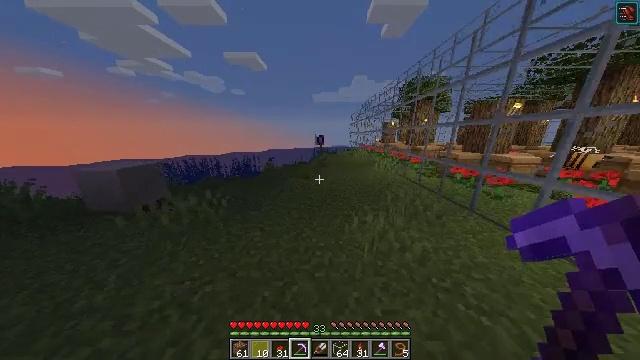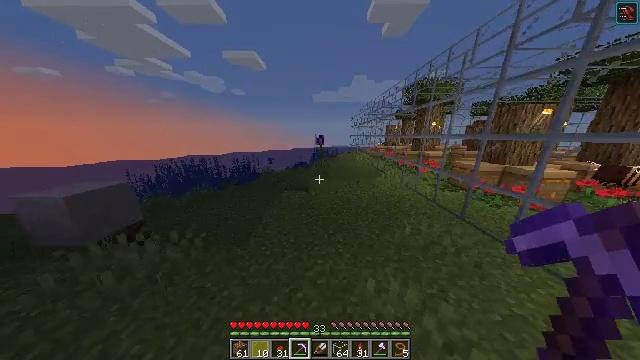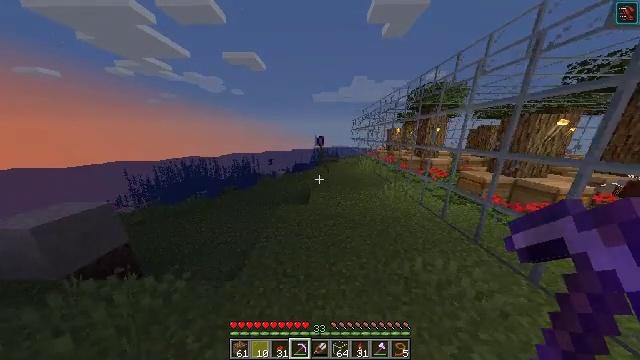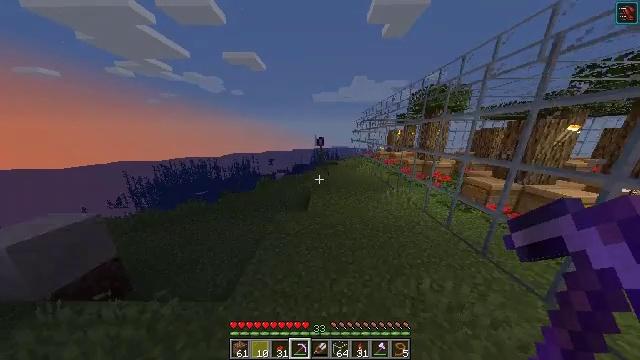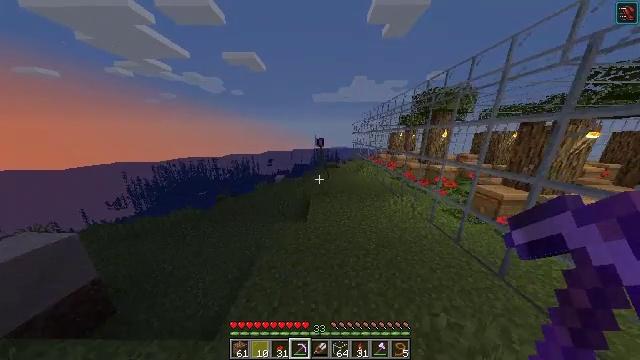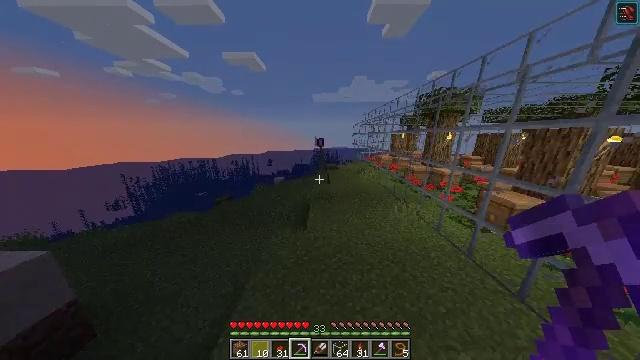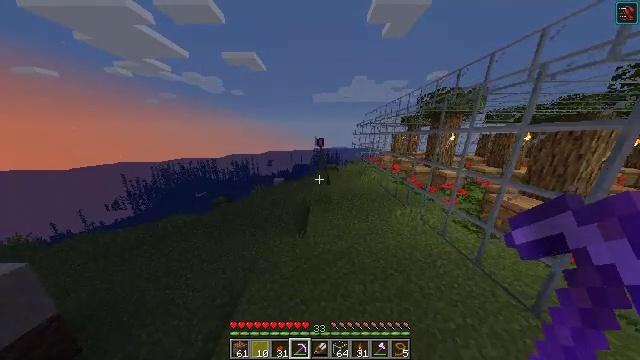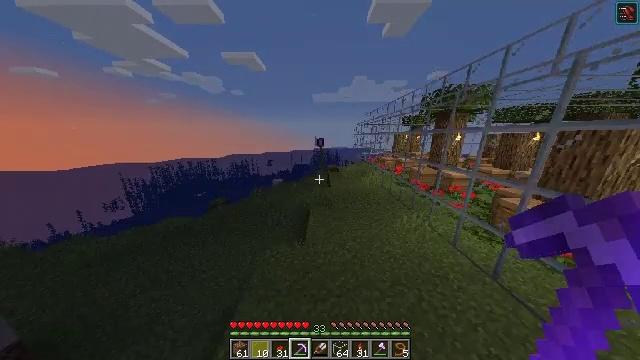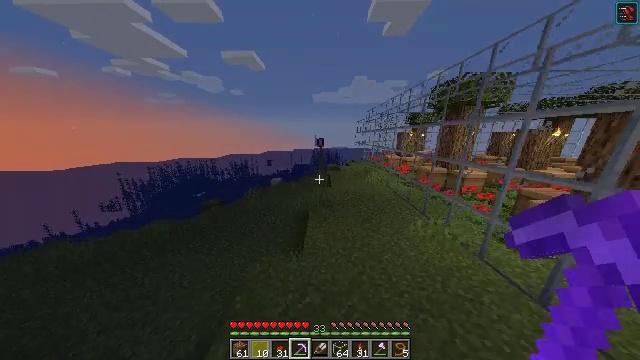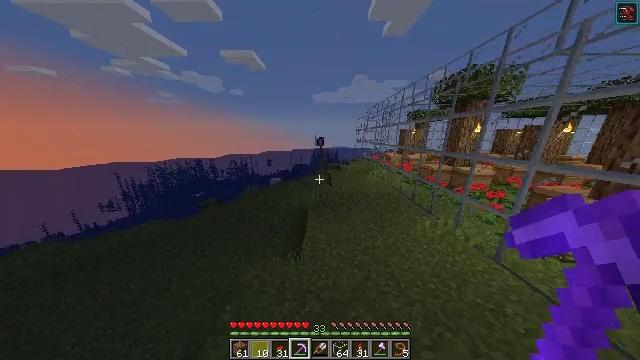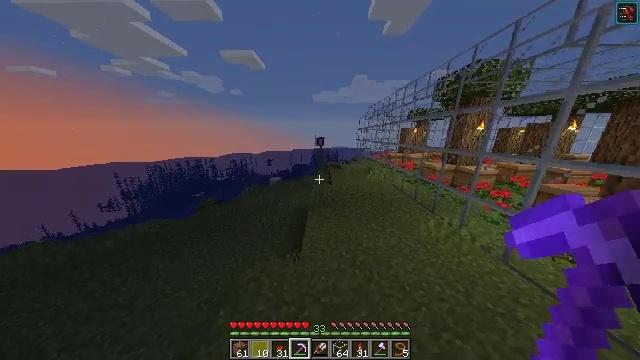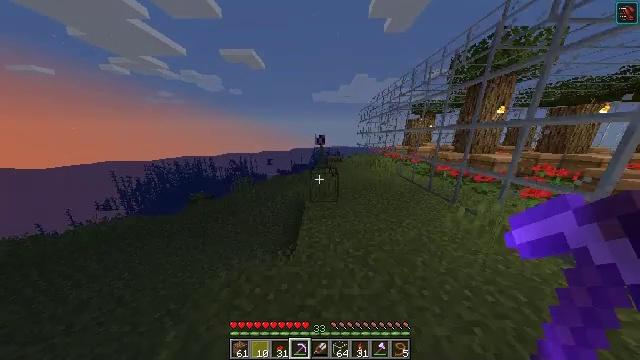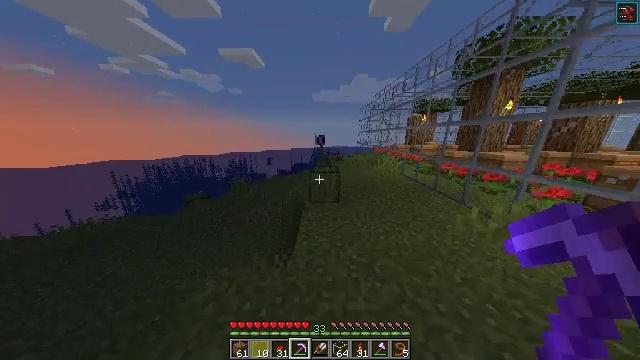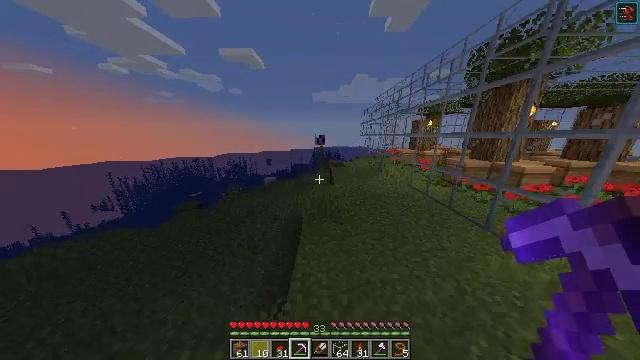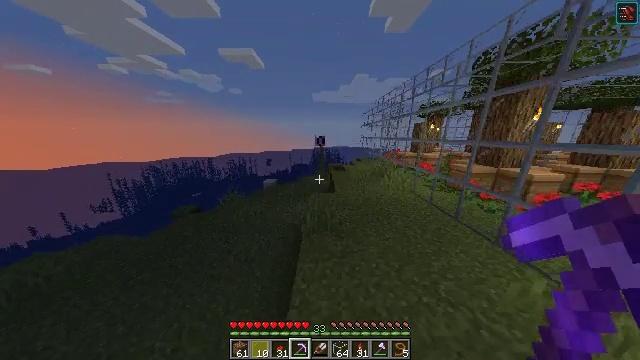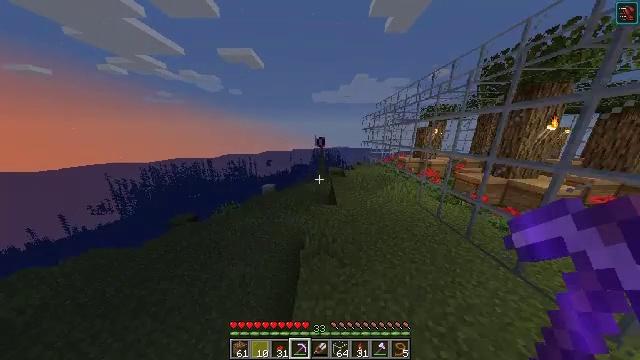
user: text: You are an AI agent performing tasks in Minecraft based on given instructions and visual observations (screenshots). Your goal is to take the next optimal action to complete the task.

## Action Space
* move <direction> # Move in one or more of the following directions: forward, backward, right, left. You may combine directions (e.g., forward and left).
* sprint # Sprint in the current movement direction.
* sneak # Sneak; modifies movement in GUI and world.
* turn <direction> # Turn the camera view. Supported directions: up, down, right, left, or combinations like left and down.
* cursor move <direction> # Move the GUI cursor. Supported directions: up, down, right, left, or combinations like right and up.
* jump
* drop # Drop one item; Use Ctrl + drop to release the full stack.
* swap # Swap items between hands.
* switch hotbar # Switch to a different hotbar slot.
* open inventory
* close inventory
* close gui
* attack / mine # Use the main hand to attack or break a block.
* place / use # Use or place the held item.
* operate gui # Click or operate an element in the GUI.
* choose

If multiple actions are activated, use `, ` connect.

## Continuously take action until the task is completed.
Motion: motion action
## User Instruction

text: Use 4 honeycombs to craft a honeycomb block.
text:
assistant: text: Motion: move forward, jump
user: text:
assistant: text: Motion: move forward, jump
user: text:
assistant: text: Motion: move forward, jump
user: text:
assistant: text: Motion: move forward, jump
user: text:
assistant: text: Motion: move forward, jump
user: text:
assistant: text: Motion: move forward, jump
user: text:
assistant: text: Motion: move forward, jump
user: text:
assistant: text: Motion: move forward, jump
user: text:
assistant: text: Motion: move forward, jump
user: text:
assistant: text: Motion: move forward, jump
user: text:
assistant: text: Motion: move forward, jump
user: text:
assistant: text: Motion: move forward, jump
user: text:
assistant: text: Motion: move forward, jump
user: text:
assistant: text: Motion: move forward, jump
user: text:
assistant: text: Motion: move forward, jump
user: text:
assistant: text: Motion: move forward, jump
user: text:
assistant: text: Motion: move forward, jump
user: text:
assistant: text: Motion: move forward, jump
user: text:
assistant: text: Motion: move forward, jump
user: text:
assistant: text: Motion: move forward, jump
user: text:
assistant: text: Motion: move forward, jump
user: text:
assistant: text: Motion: move forward, jump
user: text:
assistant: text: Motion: move forward, jump
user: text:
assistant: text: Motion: move forward, jump
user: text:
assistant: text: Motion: move forward, jump
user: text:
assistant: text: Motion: move forward, jump
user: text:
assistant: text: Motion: move forward, jump
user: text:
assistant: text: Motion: move forward, jump
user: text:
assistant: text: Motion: move forward, jump
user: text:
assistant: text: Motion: move forward, jump